Field crop: maize
Growth stage: 1
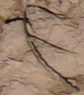
Species: lolium